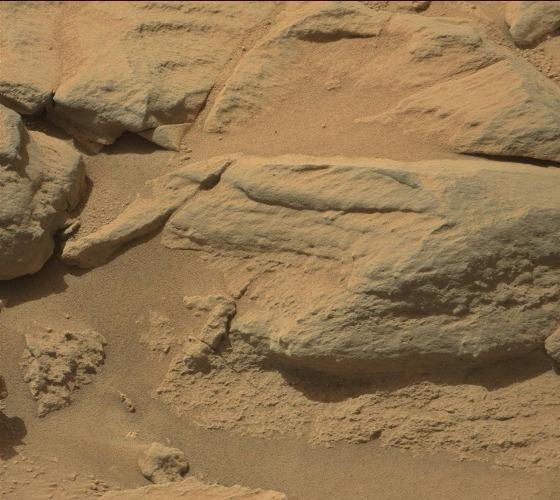
Terrain classes present: Bedrock, Gravel / Sand / Soil